Field crop: tomato
Growth stage: 1
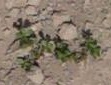
Species: portulaca